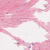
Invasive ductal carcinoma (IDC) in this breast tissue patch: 0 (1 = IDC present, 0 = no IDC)